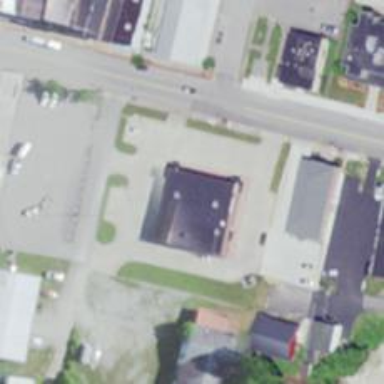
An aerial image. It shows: Pharmacy providing healthcare services.